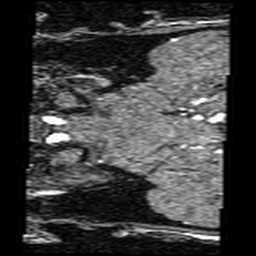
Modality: angio
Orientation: coronal
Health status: ill
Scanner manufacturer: siemens
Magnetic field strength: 1.5 T
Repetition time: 0.039 s
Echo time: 0.00712 s